Aerial crown-view tile of a tropical tree (Barro Colorado Island, Panama), acquired 20250915:
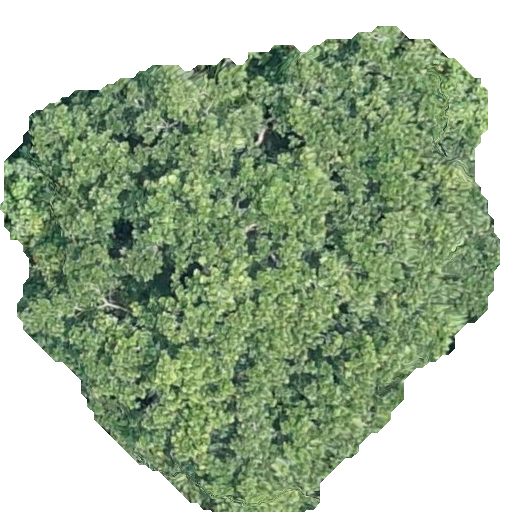
Species: Anacardium excelsum
GBIF accepted scientific name: Anacardium excelsum
Crown area: 251.237 m²